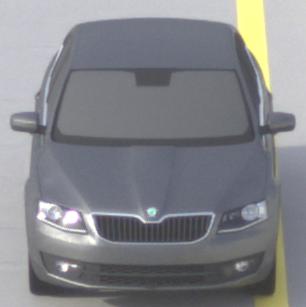
Make: Skoda
Model: Octavia 1.2 TSI
Detailed model: Octavia (III) Limousine
Model produced from: 2013/02
Model produced until: 2015/04
Doors: 5
Color: gray
Road condition: dry road
Daytime: morning or afternoon
Contrast: high contrast